Field crop: maize
Growth stage: 2
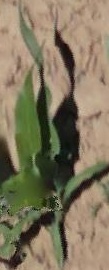
Species: maize